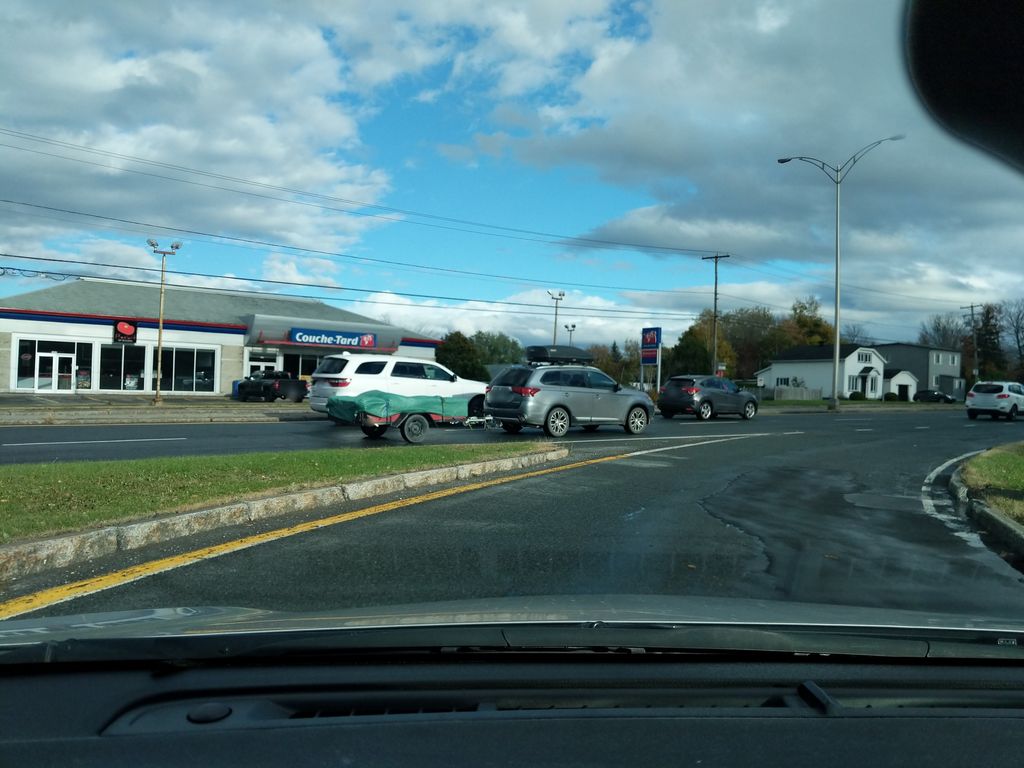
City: quebec_city